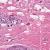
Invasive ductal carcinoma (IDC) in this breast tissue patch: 0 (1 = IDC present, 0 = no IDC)